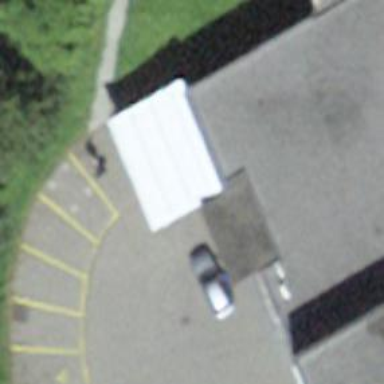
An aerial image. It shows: Charging station.